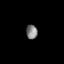
Tissue: lung
Cell type: Epithelial cells
Senescence score: 0.2345
Nuclear area (px): 160
Mean DAPI intensity: 126.156